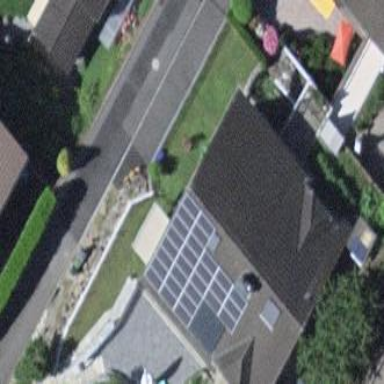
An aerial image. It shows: Solar power generator.